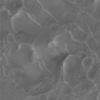
Label: not_dusty